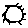
Label: sun